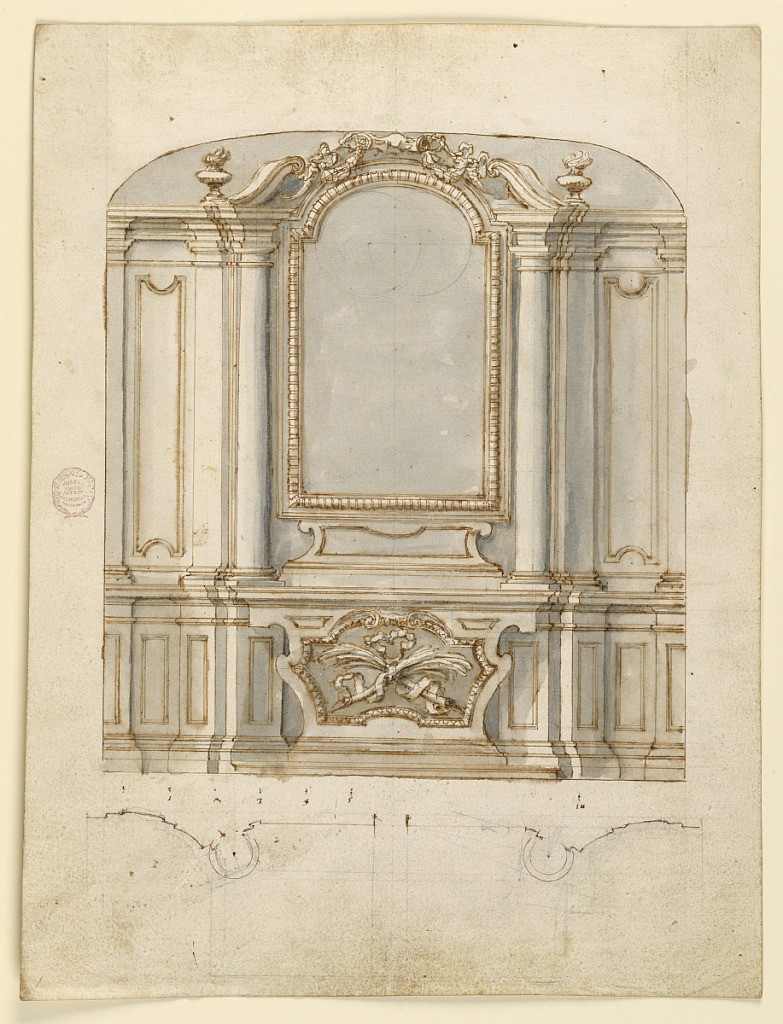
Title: Project for an Altar
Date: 1700–1750
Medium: Graphite, pen and ink, brush and bistre on paper
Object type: Drawing
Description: Curved palm boughs in an escutcheon at the front side of the mensa. Obliquely standing embedded columns supported small cornices of a broken pediment. Laterally pilasters and pediments.